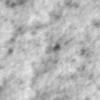
Label: no_change